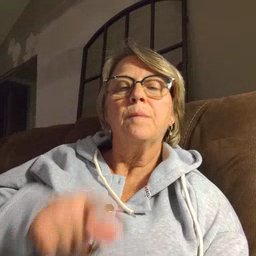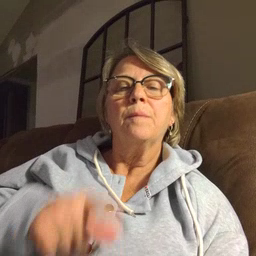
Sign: red